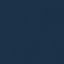
Land use / land cover class: SeaLake